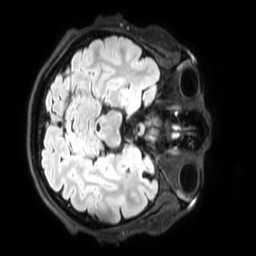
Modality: FLAIR
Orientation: axial
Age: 23
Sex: female
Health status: healthy
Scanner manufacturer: philips
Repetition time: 4.8 s
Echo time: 0.2807 s